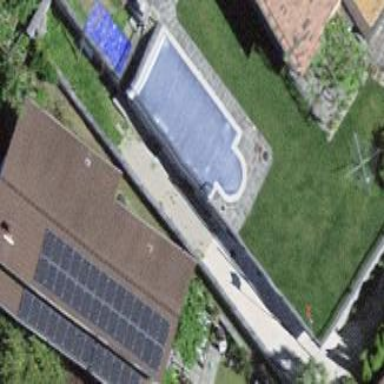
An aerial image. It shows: Swimming pool located in leisure land.